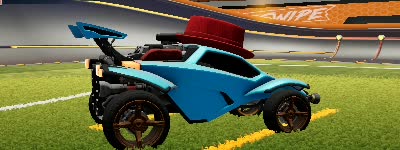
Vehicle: octane